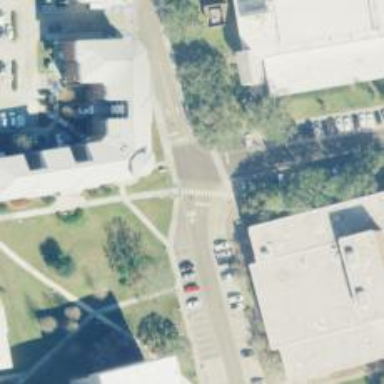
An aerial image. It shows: Marked crossing on footway.